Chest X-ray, AP view. Patient: 46 years old, sex F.
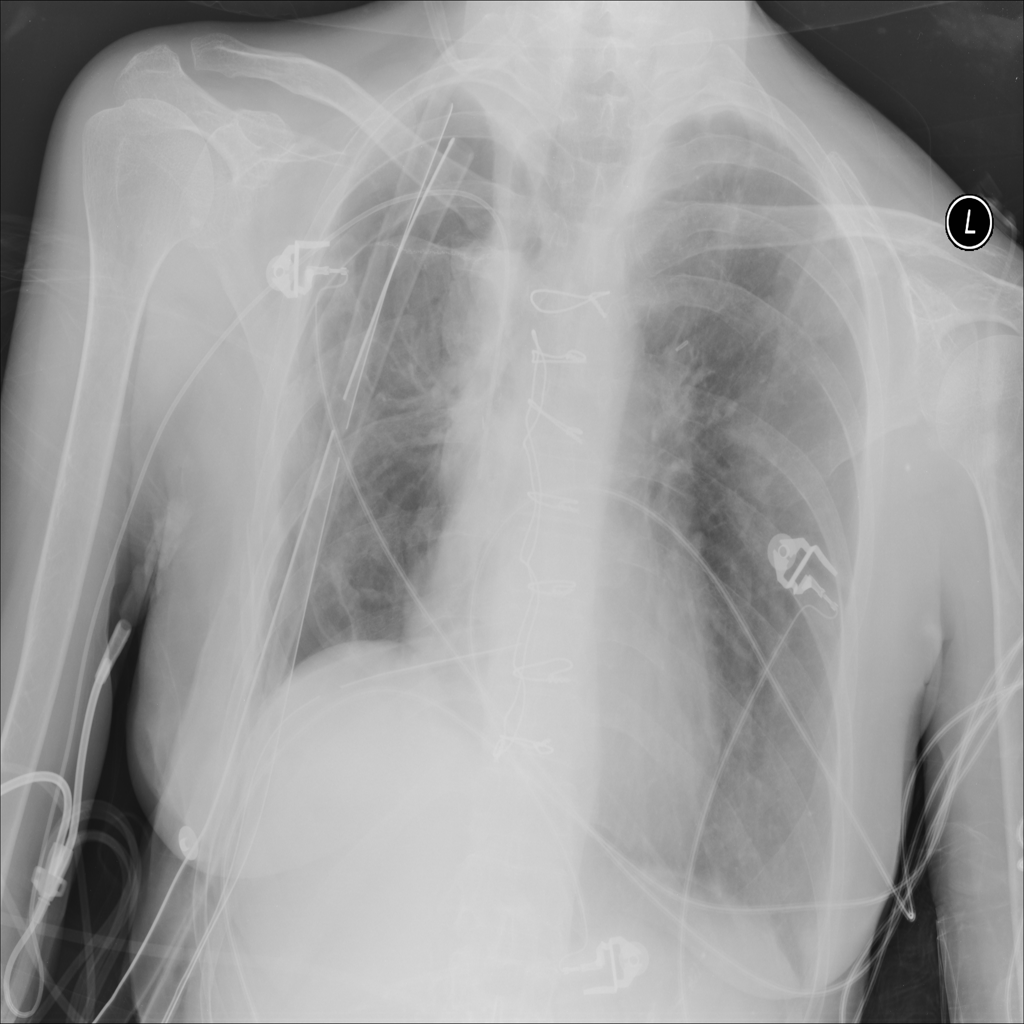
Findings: Pneumothorax